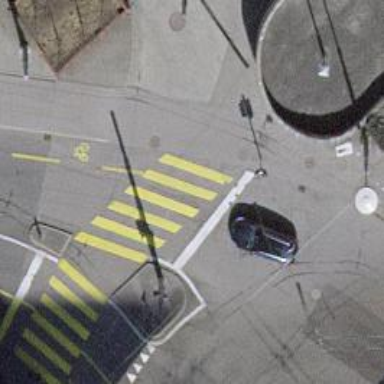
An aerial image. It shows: Road with traffic signals.